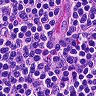
Metastatic tissue present: no